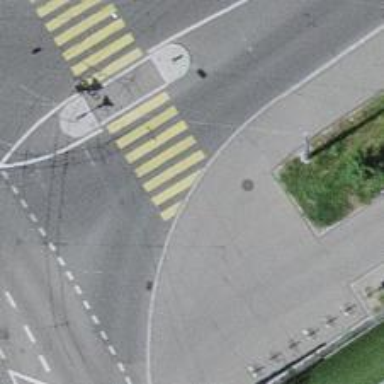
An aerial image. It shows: Uncontrolled zebra crossing on footway.